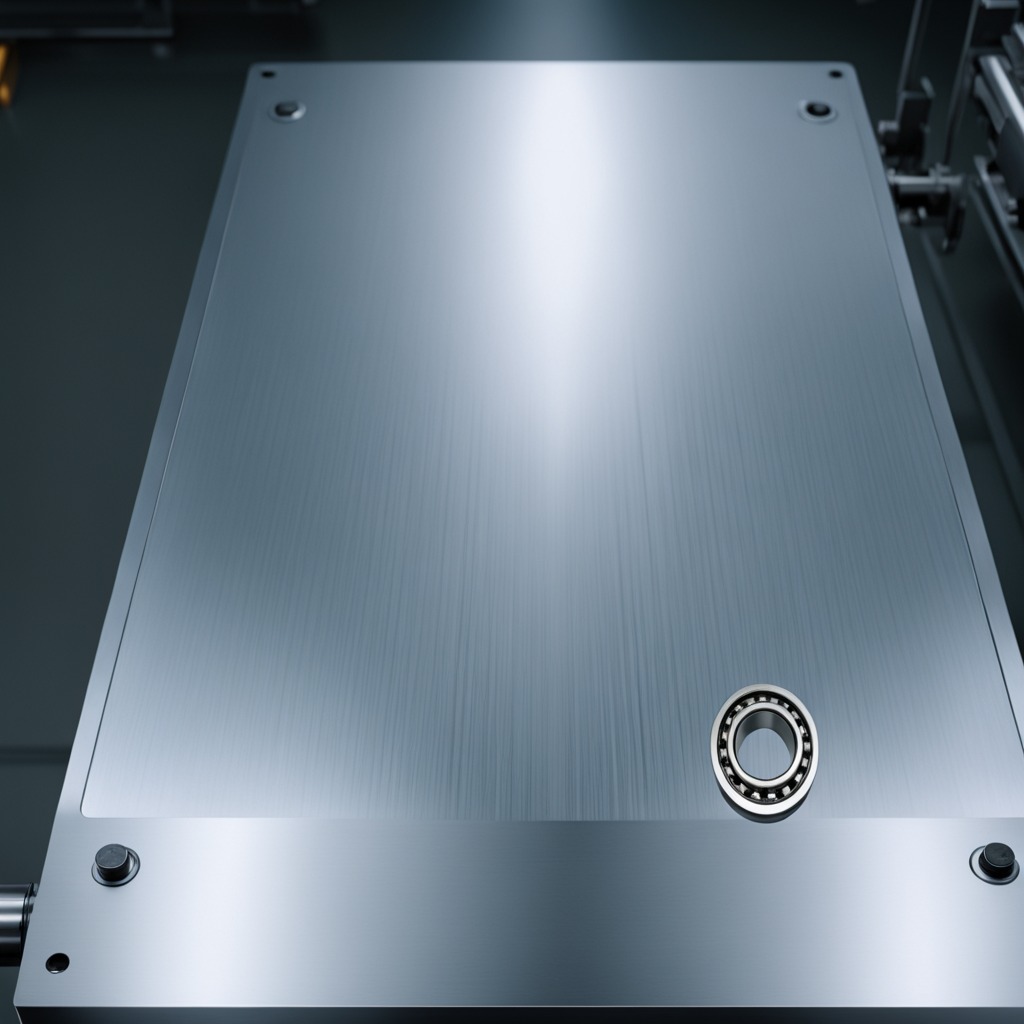
A metal ball bearing is lying on a metal table in a machine shop under fluorescent lights.